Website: lowes
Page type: billing-address
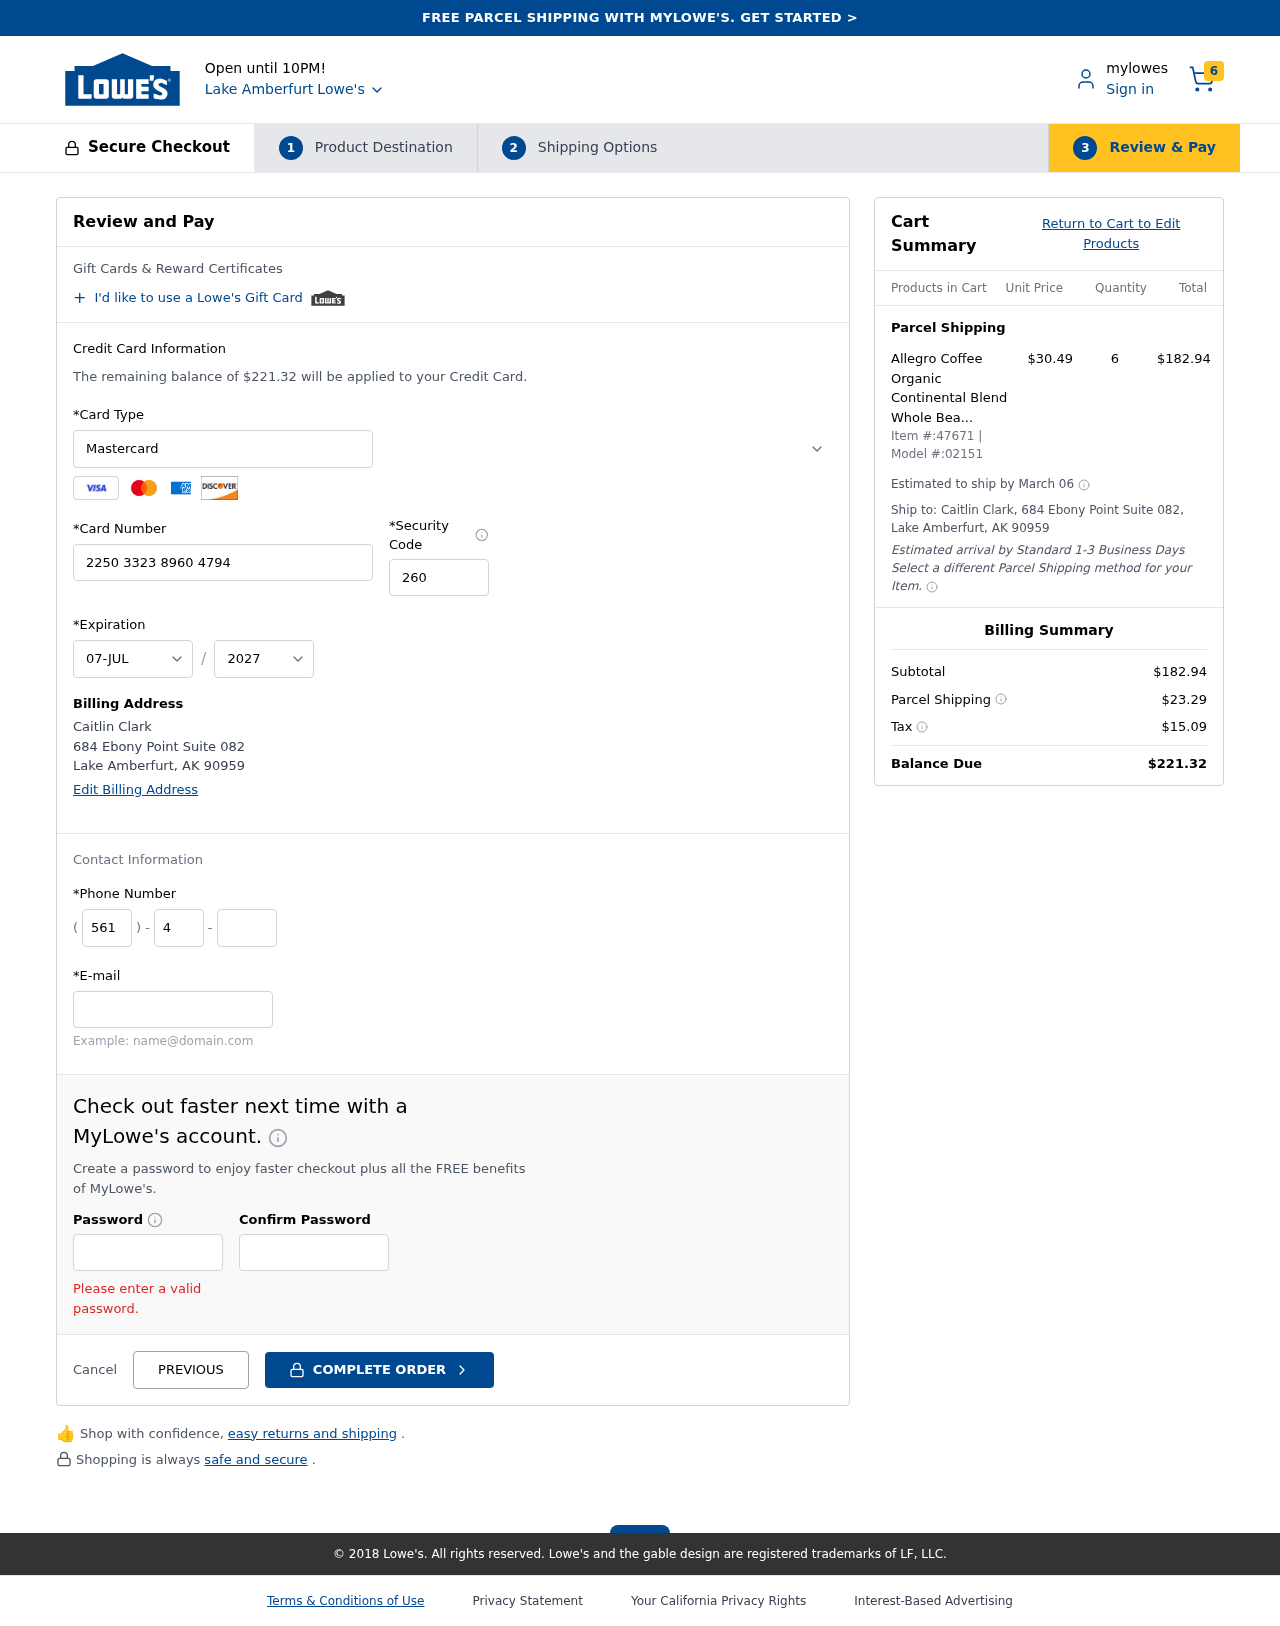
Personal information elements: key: PII_CARD_CVV
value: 260
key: PII_CARD_EXPIRY_MONTH
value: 07
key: PII_CARD_EXPIRY_YEAR
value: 27
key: PII_CARD_NUMBER
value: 2250 3323 8960 4794
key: PII_CARD_TYPE
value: Mastercard
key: PII_CITY
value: Lake Amberfurt
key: PII_CITY_STATE_ZIP
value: Lake Amberfurt, AK 90959
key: PII_EMAIL
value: cclark@hotmail.com
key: PII_FULLNAME
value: Caitlin Clark
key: PII_PHONE_AREA
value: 561
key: PII_PHONE_PREFIX
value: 440
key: PII_PHONE_SUFFIX
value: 2584
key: PII_STREET
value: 684 Ebony Point Suite 082
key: PII_FULLNAME2
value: Caitlin Clark
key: PII_STATE_ABBR
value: AK
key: PII_POSTCODE
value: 90959
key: PII_POSTCODE_FULL
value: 90959
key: PII_CITY_STATE
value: Lake Amberfurt, AK
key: PII_POSTCODE_NUMERIC
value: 90959
Product elements: key: PRODUCT1_NAME
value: Allegro Coffee Organic Continental Blend Whole Bean Coffee, 12 oz
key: PRODUCT1_PRICE
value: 30.49
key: PRODUCT1_QUANTITY
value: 6
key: PRODUCT_ITEM_NUMBER
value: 47671
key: PRODUCT_MODEL_NUMBER
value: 02151
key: PRODUCT1_LINE_TOTAL
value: $182.94
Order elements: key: ORDER_NUM_ITEMS
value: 6
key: ORDER_TOTAL
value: $221.32
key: ORDER_SHIPPING_DATE
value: March 06
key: ORDER_SUBTOTAL
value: $182.94
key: ORDER_SHIPPING_COST
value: $23.29
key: ORDER_TAX
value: $15.09